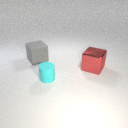
small cyan rubber cylinder to the right of large gray rubber cube